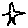
Label: star